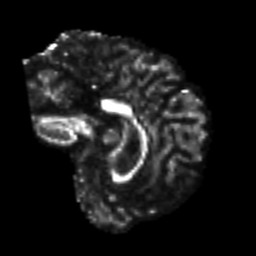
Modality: FA
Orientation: sagittal
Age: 59
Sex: female
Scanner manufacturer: siemens
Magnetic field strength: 3 T
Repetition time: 7.3 s
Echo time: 0.087 s